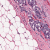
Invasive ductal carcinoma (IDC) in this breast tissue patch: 1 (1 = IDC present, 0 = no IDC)